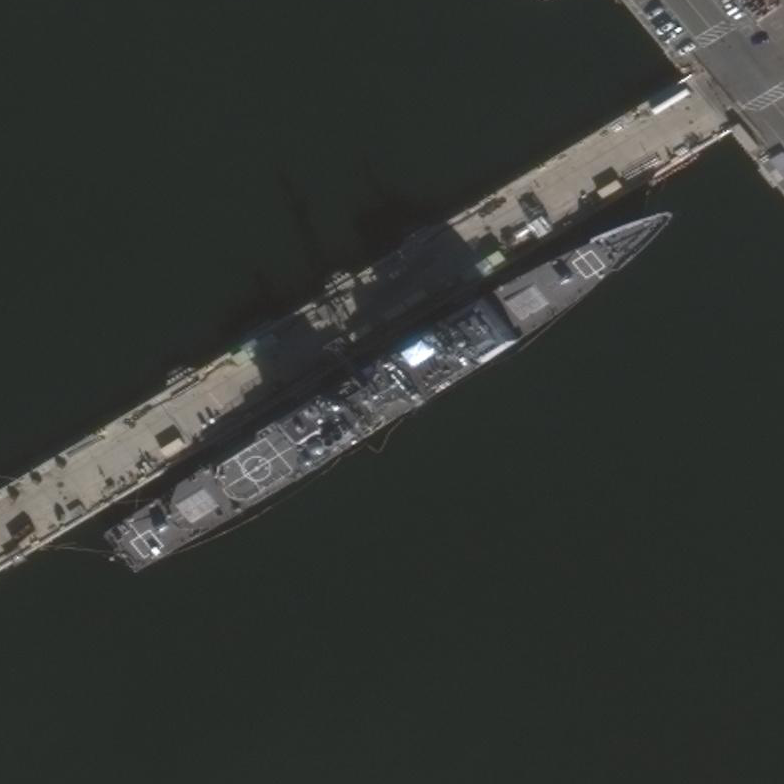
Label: Ticonderoga-class_cruiser